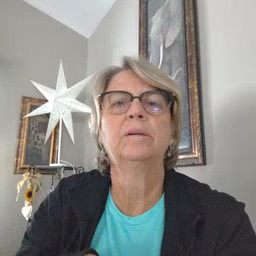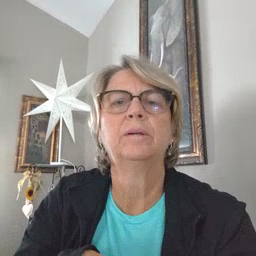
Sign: duck